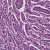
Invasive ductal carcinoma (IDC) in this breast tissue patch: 1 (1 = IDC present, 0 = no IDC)